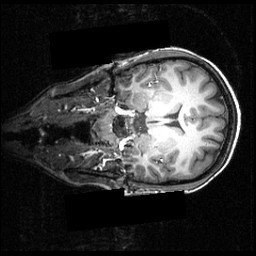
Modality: T1w
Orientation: coronal
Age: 22
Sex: female
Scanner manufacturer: siemens
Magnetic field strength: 3.951 T
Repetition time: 1.5 s
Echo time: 0.00335 s